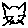
Label: cat